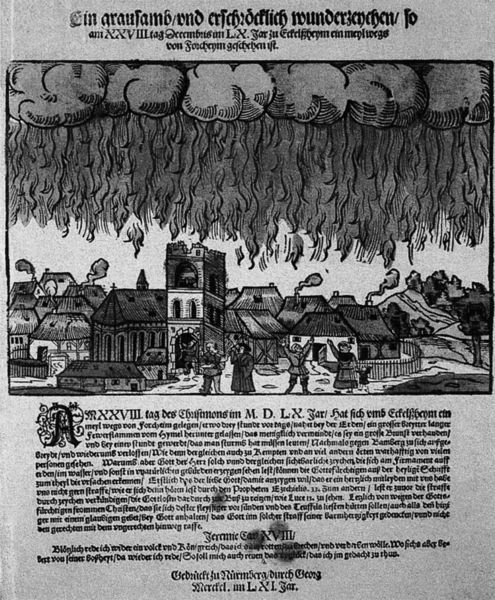
Titel: Nordlicht vom 28.12.1560/ Ein grausamb und erschröcklich wunderzeychen so am XXVIII. tag Decembus LX Jar zu Eckelsheym ein meylwegs von Forchheim geschehen ist
Künstler: Georg Merckel
Institution: Museen der Stadt Gotha, Schloßmuseum, Kupferstichkabinett
Schlagwörter: baum, feuer, himmel, wolken, wunde, bäume, menschen, stadt, zaun, häuser, hügel, kirche, rauch, kamine, turm, holzschnitt, schrift, ort, dorf, grafik, brand, katastrophe, unglück, unwetter, wetter, regen, buch, druck, stich, seite, schwarzweiß, text, dicht, ereignis, flugblatt, nürnberg, wunder, brennt, feuerregen, rwunder